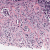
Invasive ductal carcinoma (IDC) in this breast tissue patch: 1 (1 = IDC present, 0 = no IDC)